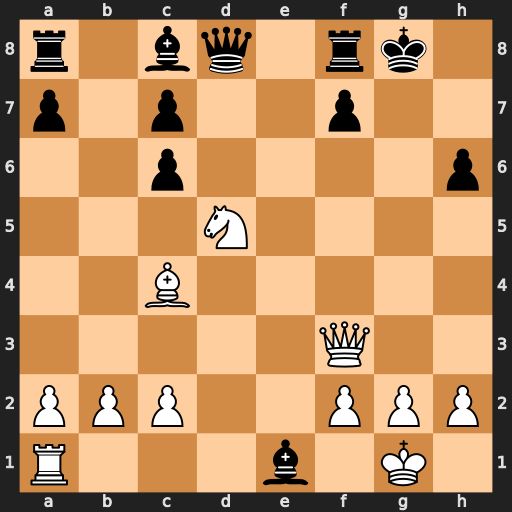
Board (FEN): r1bq1rk1/p1p2p2/2p4p/3N4/2B5/5Q2/PPP2PPP/R3b1K1
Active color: w
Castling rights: -
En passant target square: -
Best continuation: Nf6+ Kg7 Nh5+ Kh8 Rxe1